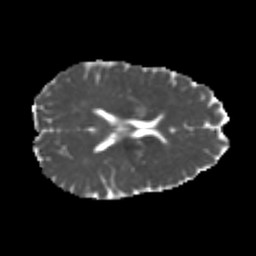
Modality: MD
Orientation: axial
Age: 26
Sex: female
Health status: healthy
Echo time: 0.074 s